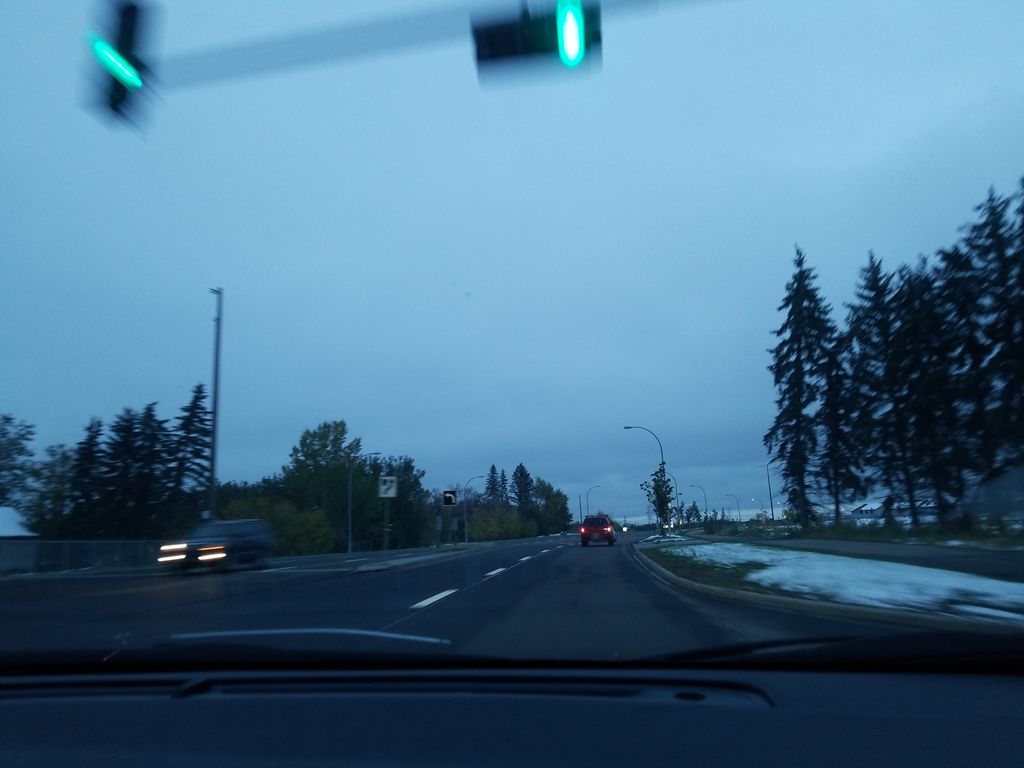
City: edmonton